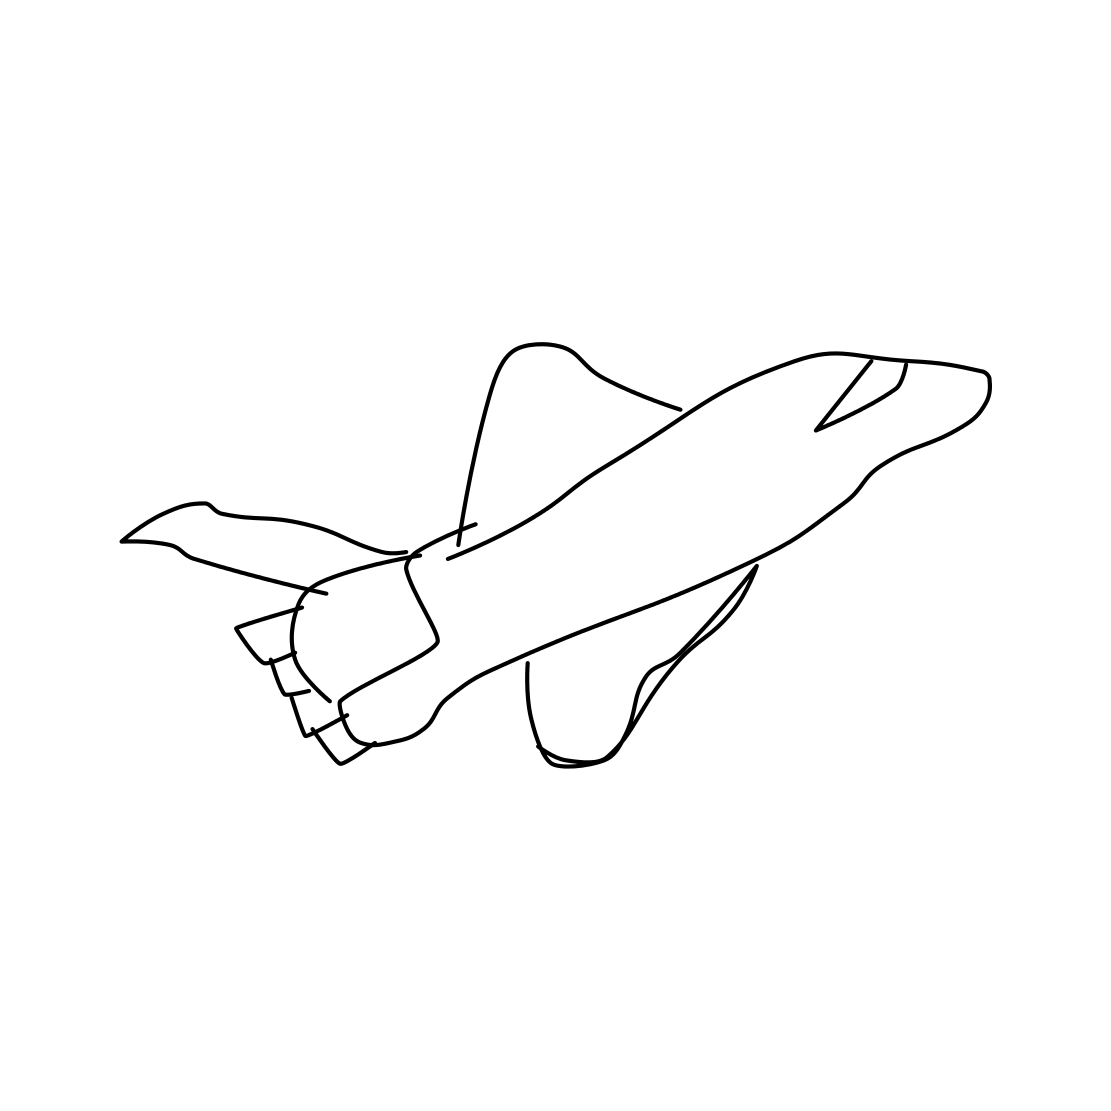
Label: space shuttle